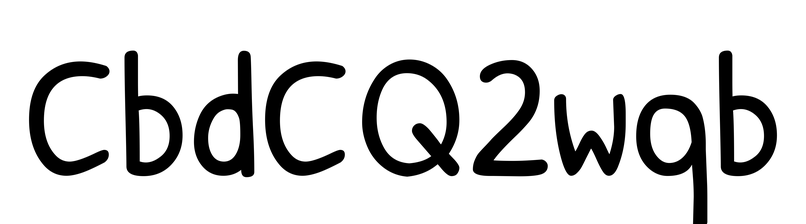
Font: PatrickHand-Regular